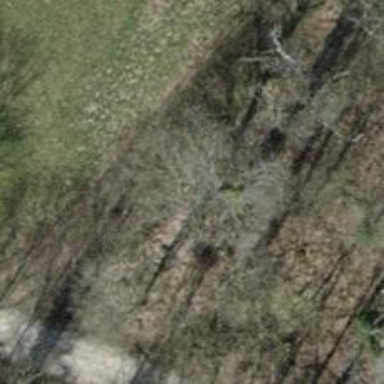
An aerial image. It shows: Brown bench.